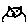
Label: cat